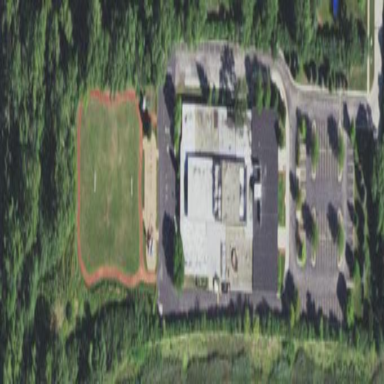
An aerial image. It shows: School.